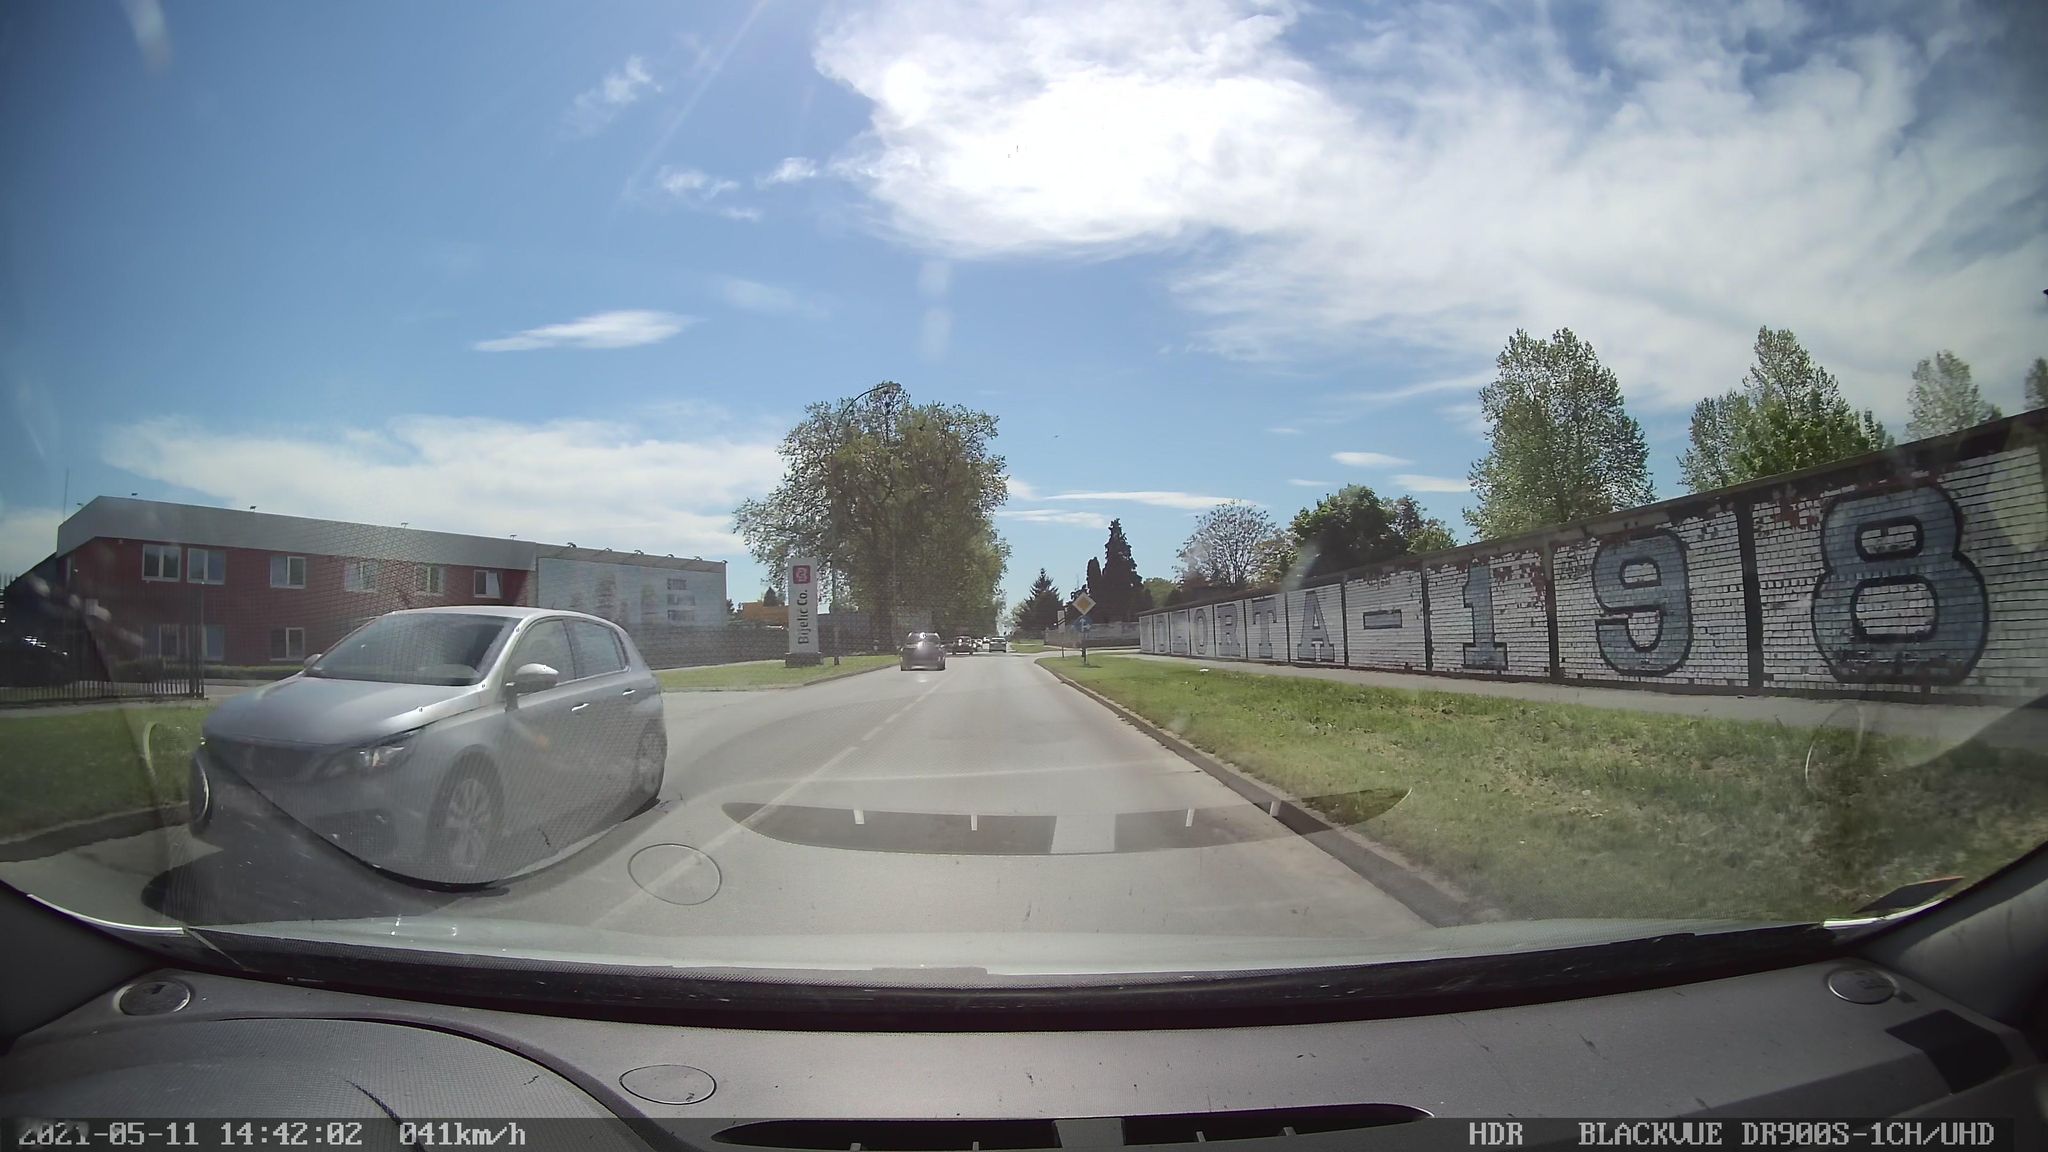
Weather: cloudy
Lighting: day
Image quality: good
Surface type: driving surface
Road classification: service, secondary
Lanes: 2
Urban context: dense urban cluster
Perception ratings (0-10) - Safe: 0.48, Lively: 3.67, Beautiful: 1.88, Boring: 7.81, Depressing: 3.25, Wealthy: 1.02